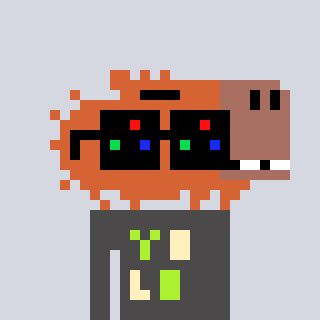
a pixel art character with square black sunglasses, a capybara-shaped head and a grayscale-colored body on a cool background